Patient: sex F, age 57
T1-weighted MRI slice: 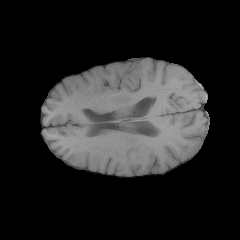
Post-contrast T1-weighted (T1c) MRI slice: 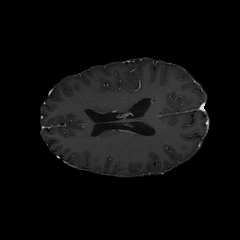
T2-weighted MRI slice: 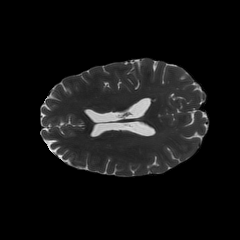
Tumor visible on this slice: no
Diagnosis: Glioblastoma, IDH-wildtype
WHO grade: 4